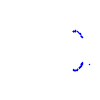
Particle: proton